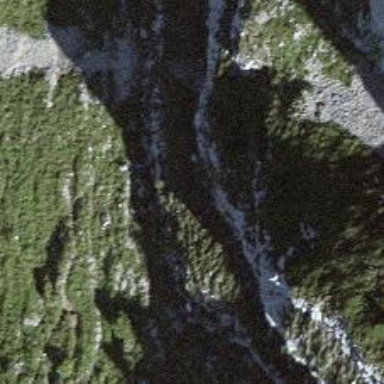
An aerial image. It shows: Cliff in nature.